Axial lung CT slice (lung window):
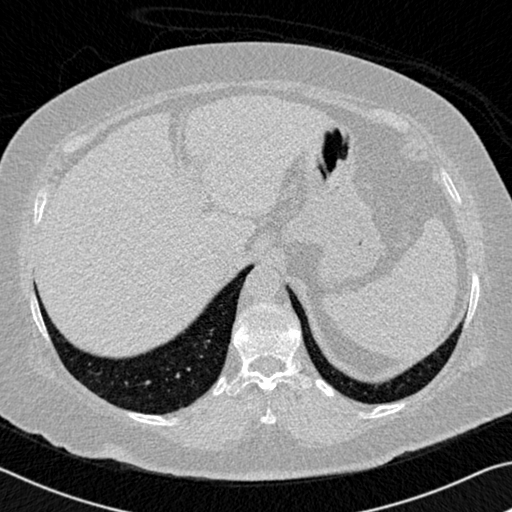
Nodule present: no